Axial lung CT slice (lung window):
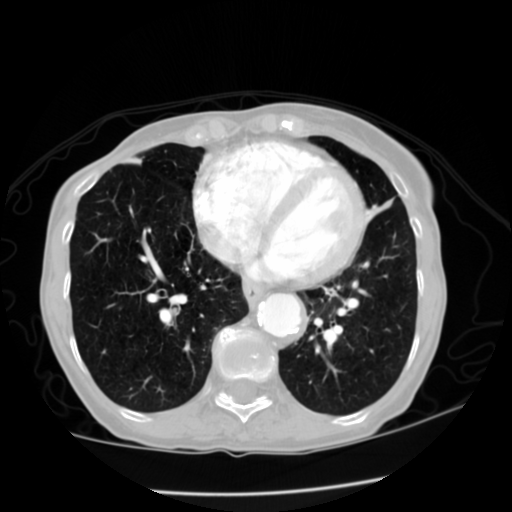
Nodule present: no